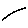
Label: line